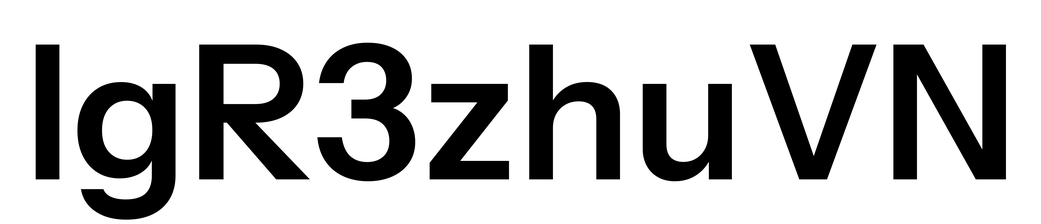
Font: InstrumentSans_SemiBold